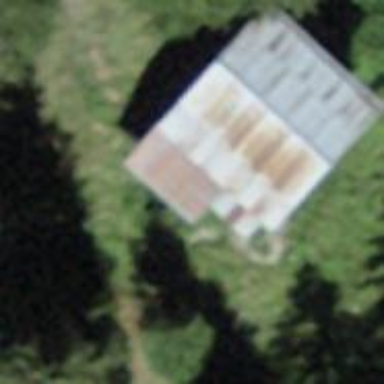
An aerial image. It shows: Barn.